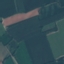
Label: AnnualCrop